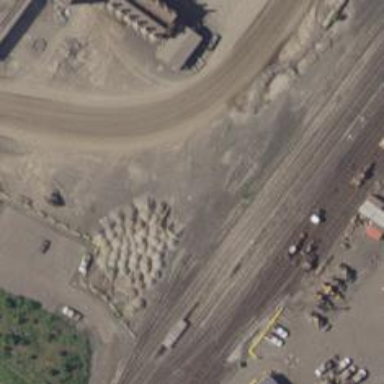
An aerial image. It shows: Rail spur service.